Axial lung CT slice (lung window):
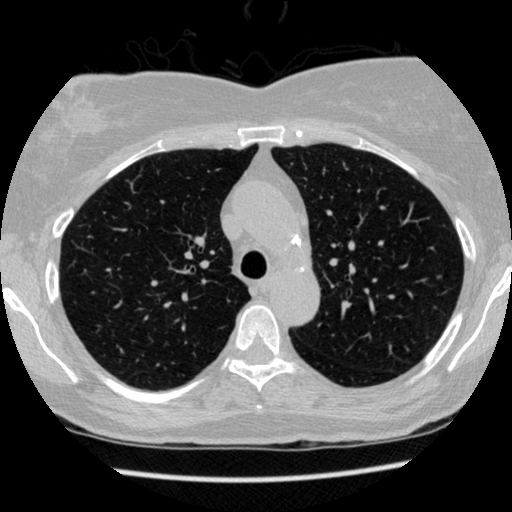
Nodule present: no